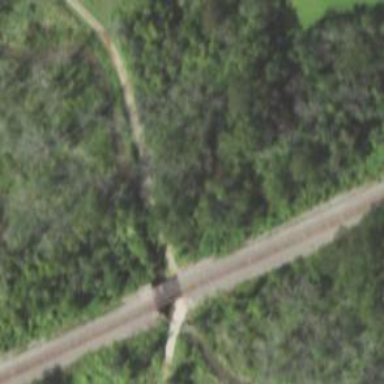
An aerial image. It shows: Abandoned railway bridge.